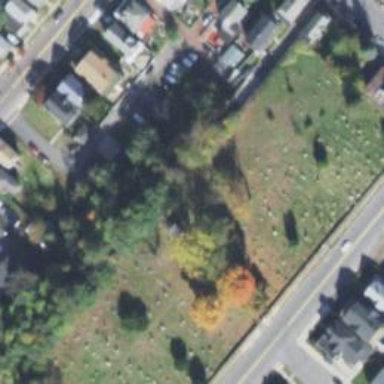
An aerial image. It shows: Cemetery.